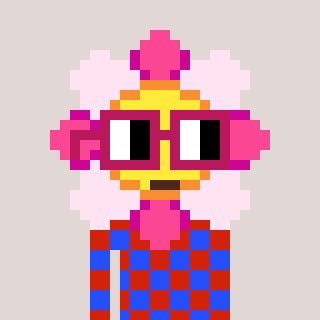
a pixel art character with square dark red glasses, a flower-shaped head and a red-colored body on a warm background